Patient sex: M
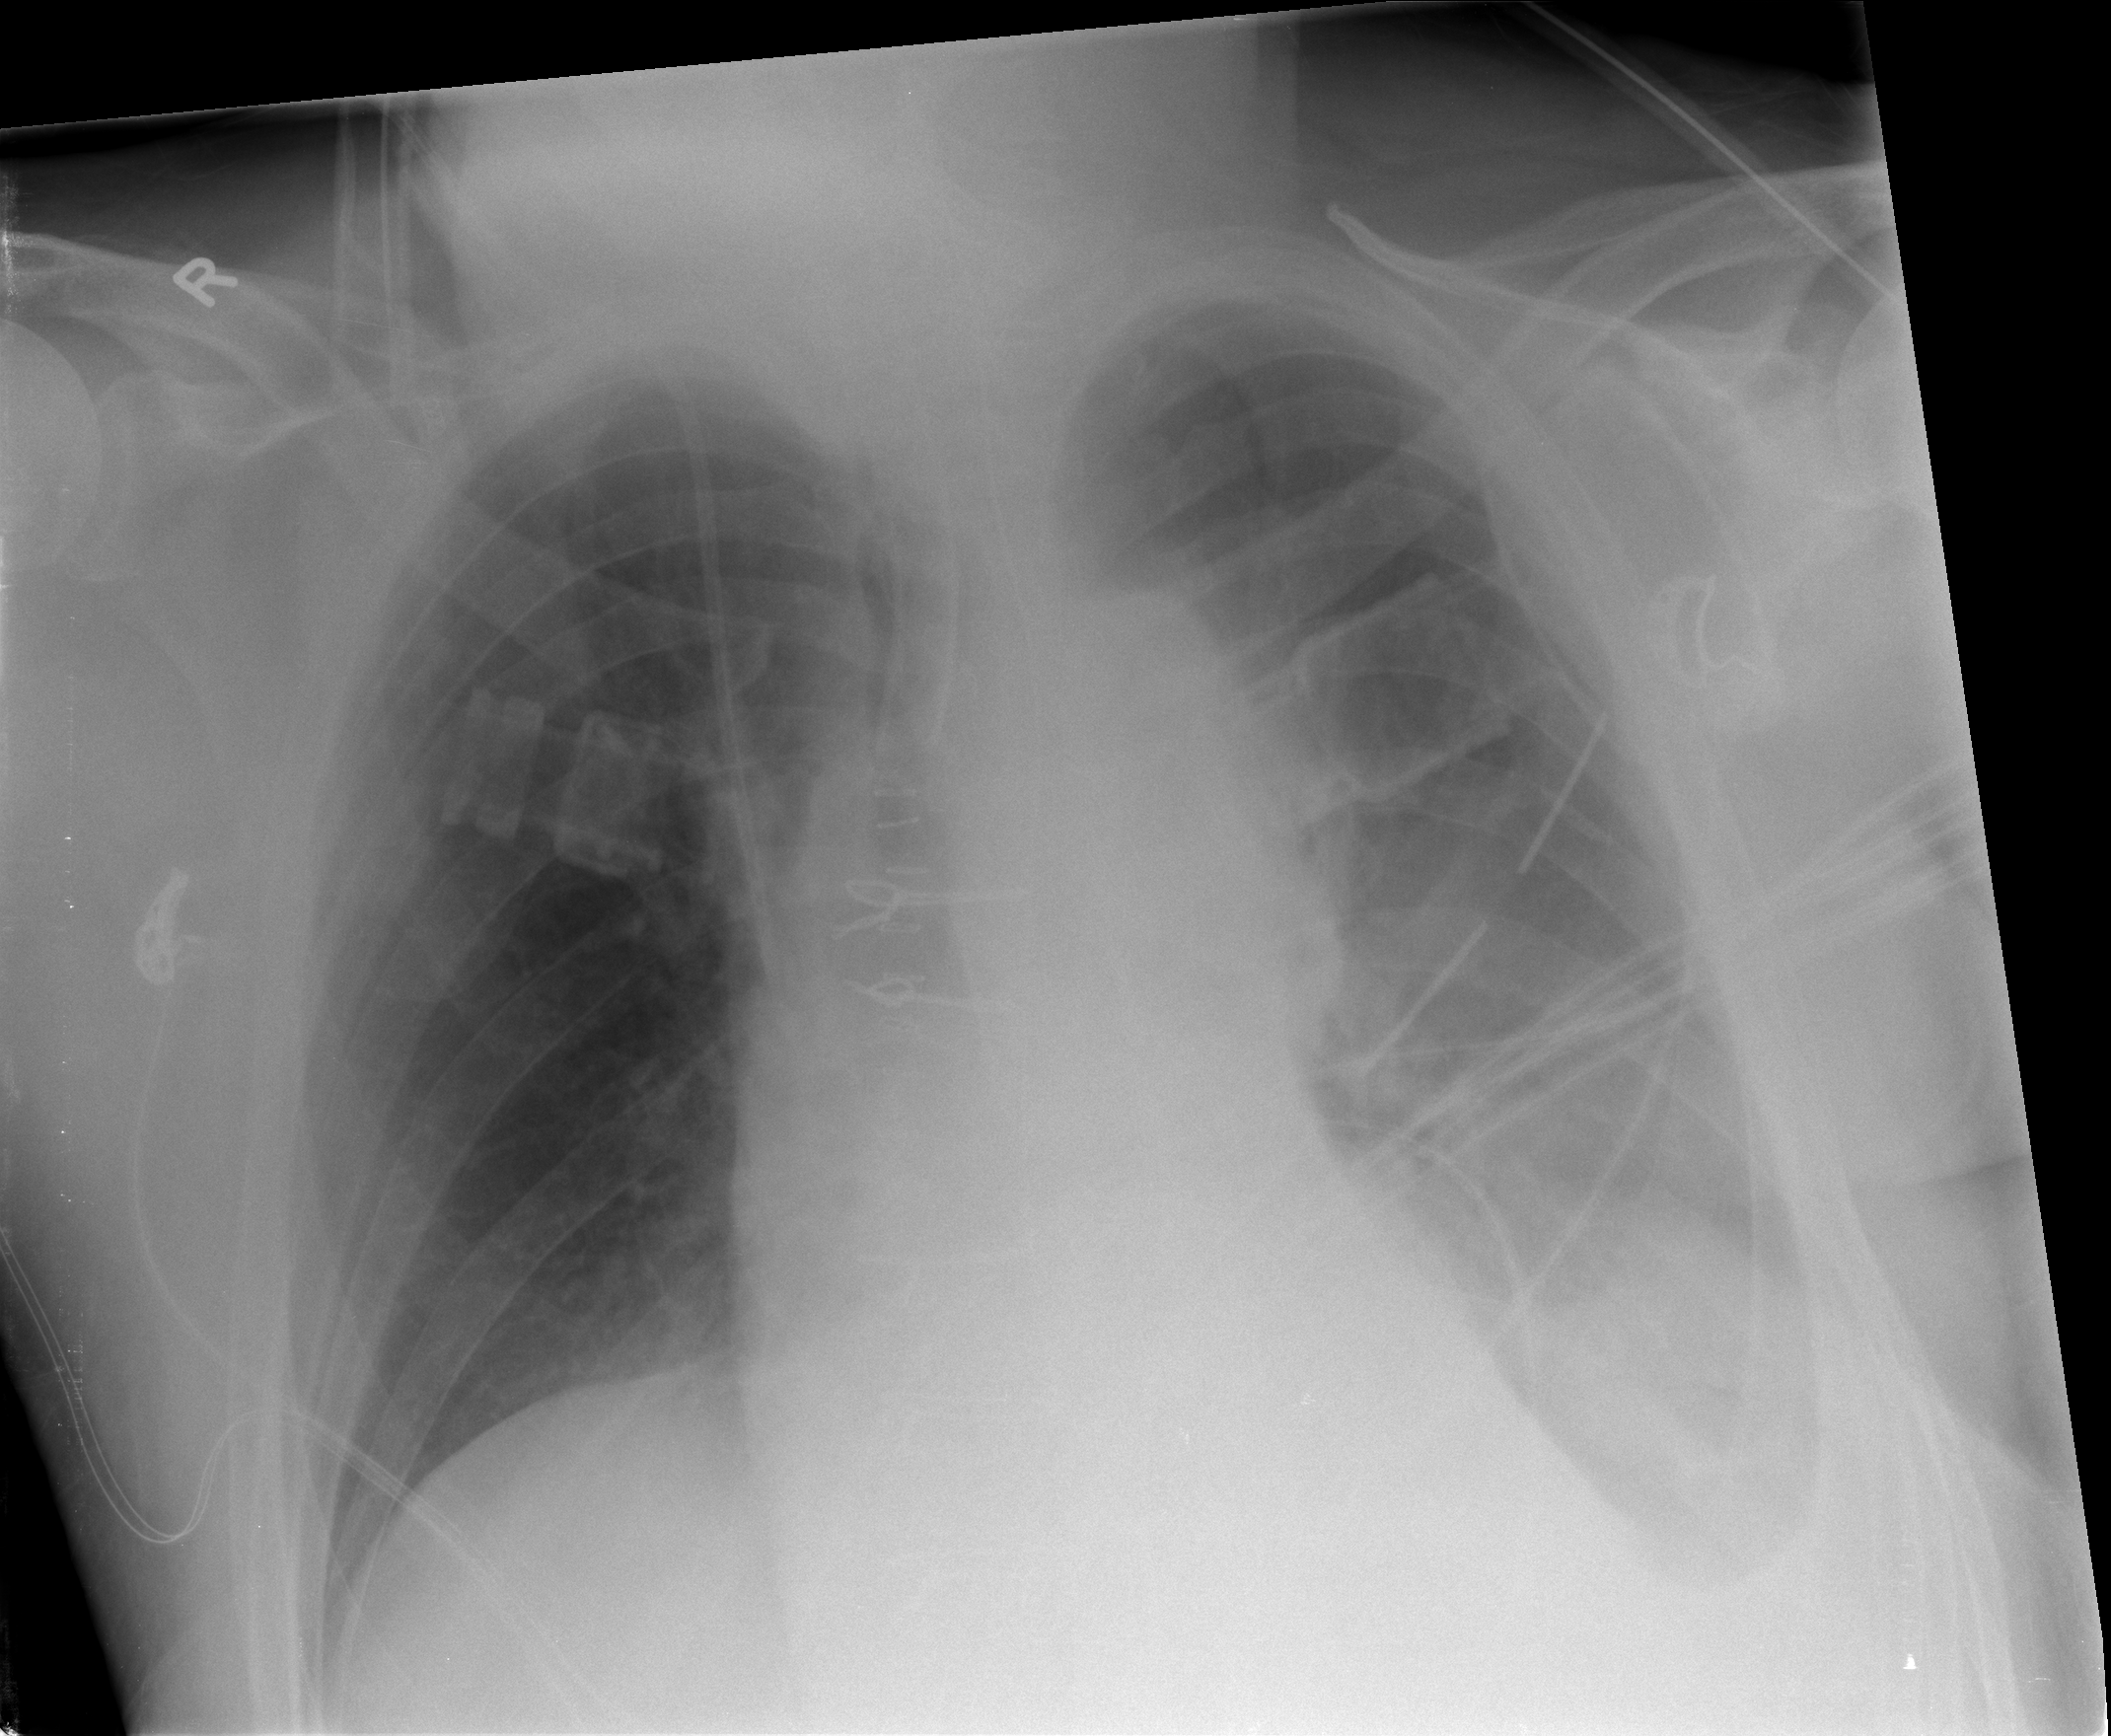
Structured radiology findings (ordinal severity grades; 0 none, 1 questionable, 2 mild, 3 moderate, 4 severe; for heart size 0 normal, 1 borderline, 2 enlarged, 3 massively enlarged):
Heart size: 2
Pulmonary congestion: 1
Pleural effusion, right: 1
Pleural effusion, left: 3
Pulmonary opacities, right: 0
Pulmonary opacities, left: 1
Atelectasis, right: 0
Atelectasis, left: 3